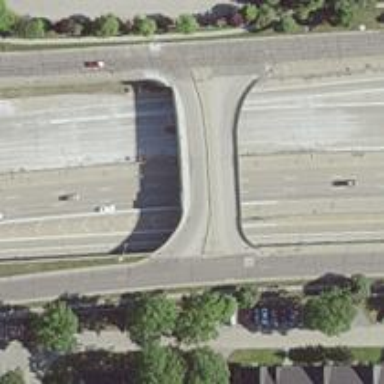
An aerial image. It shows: Secondary link road crossing over bridge.